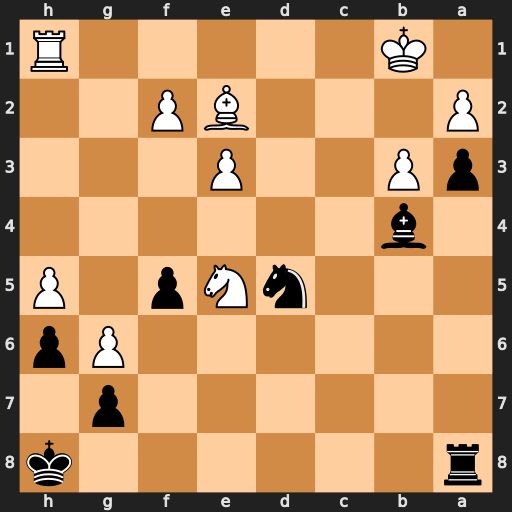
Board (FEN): r6k/6p1/6Pp/3nNp1P/1b6/pP2P3/P3BP2/1K5R
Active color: b
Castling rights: -
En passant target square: -
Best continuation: Nc3+ Kc2 Nxe2 Kd3 Nc3